Interaction volume radius: 5 \u00c5
Interaction volume height: 20 \u00c5
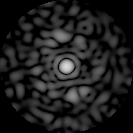
Disorder parameter: 0.8363